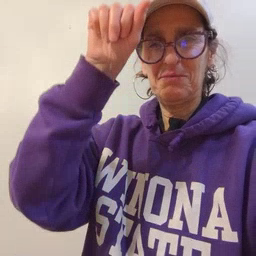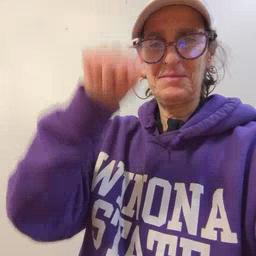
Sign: mitten